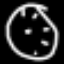
Label: clock